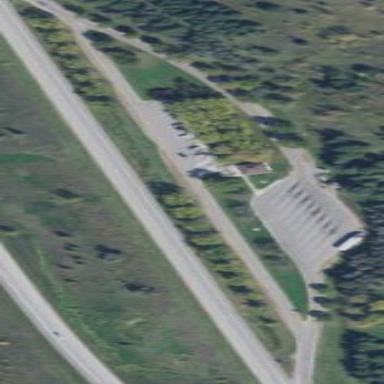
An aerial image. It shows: Rest area on the road.